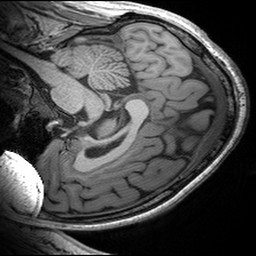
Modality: T1w
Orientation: sagittal
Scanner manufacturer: siemens
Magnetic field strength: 3 T
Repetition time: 2.53 s
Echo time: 0.00299 s